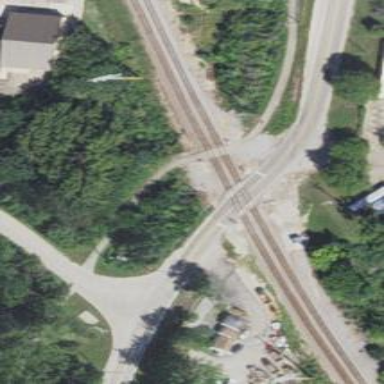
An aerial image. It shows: Railway crossing.